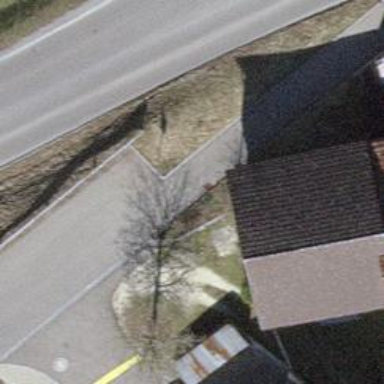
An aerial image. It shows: Bollard.